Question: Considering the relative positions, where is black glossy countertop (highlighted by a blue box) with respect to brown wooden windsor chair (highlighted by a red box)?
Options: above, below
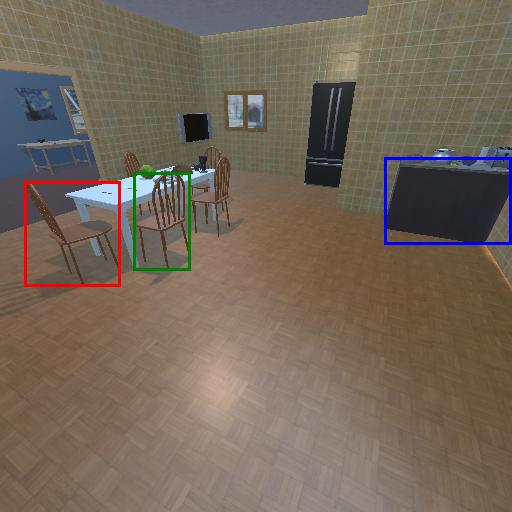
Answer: above